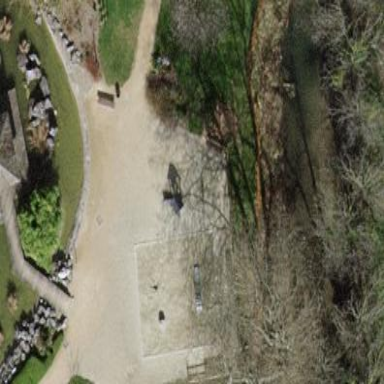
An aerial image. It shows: Playground featuring spiderweb theme.